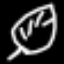
Label: leaf